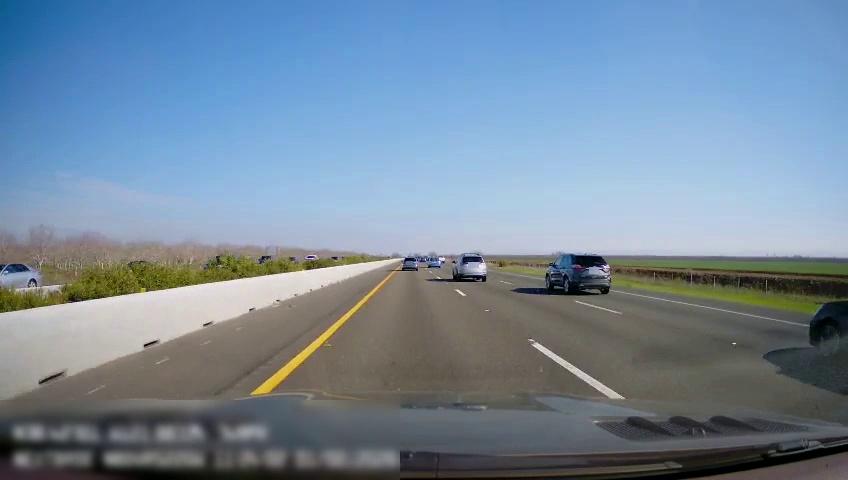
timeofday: Day
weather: Sunny
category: Drivable Space
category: Vehicles | Car
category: Vehicles | Car
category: Vehicles | Car
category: Vehicles | Truck
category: Vehicles | Truck
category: Vehicles | SUV
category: Vehicles | SUV
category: Vehicles | SUV
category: Lanes | Current Lane
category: Lanes | Current Lane
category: Lanes | Alternate Lane
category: Lanes | Alternate Lane